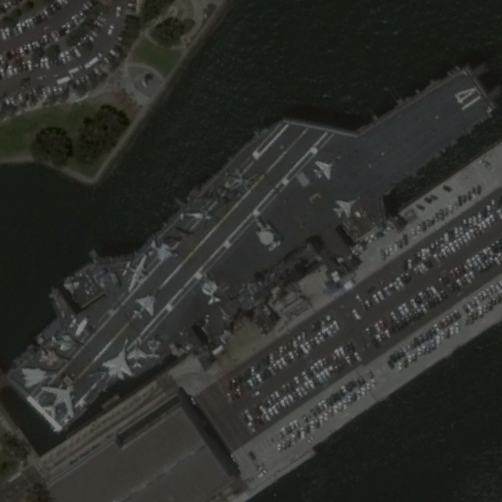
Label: aircraft_carrier